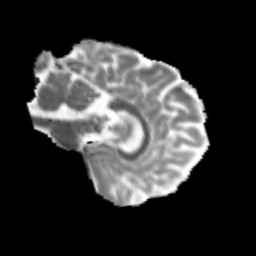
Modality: MD
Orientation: sagittal
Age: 24
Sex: male
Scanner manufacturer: siemens
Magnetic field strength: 3 T
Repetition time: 3.5 s
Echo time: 0.125 s